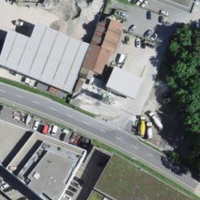
EUNIS habitat code: 54
Species observed at this site:
Filipendula ulmaria